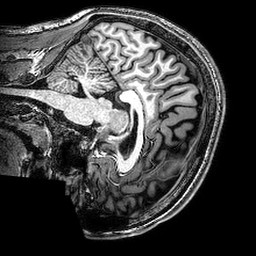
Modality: T1w
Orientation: sagittal
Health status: healthy
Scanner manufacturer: philips
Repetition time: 0.00838 s
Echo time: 0.00386 s